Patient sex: M
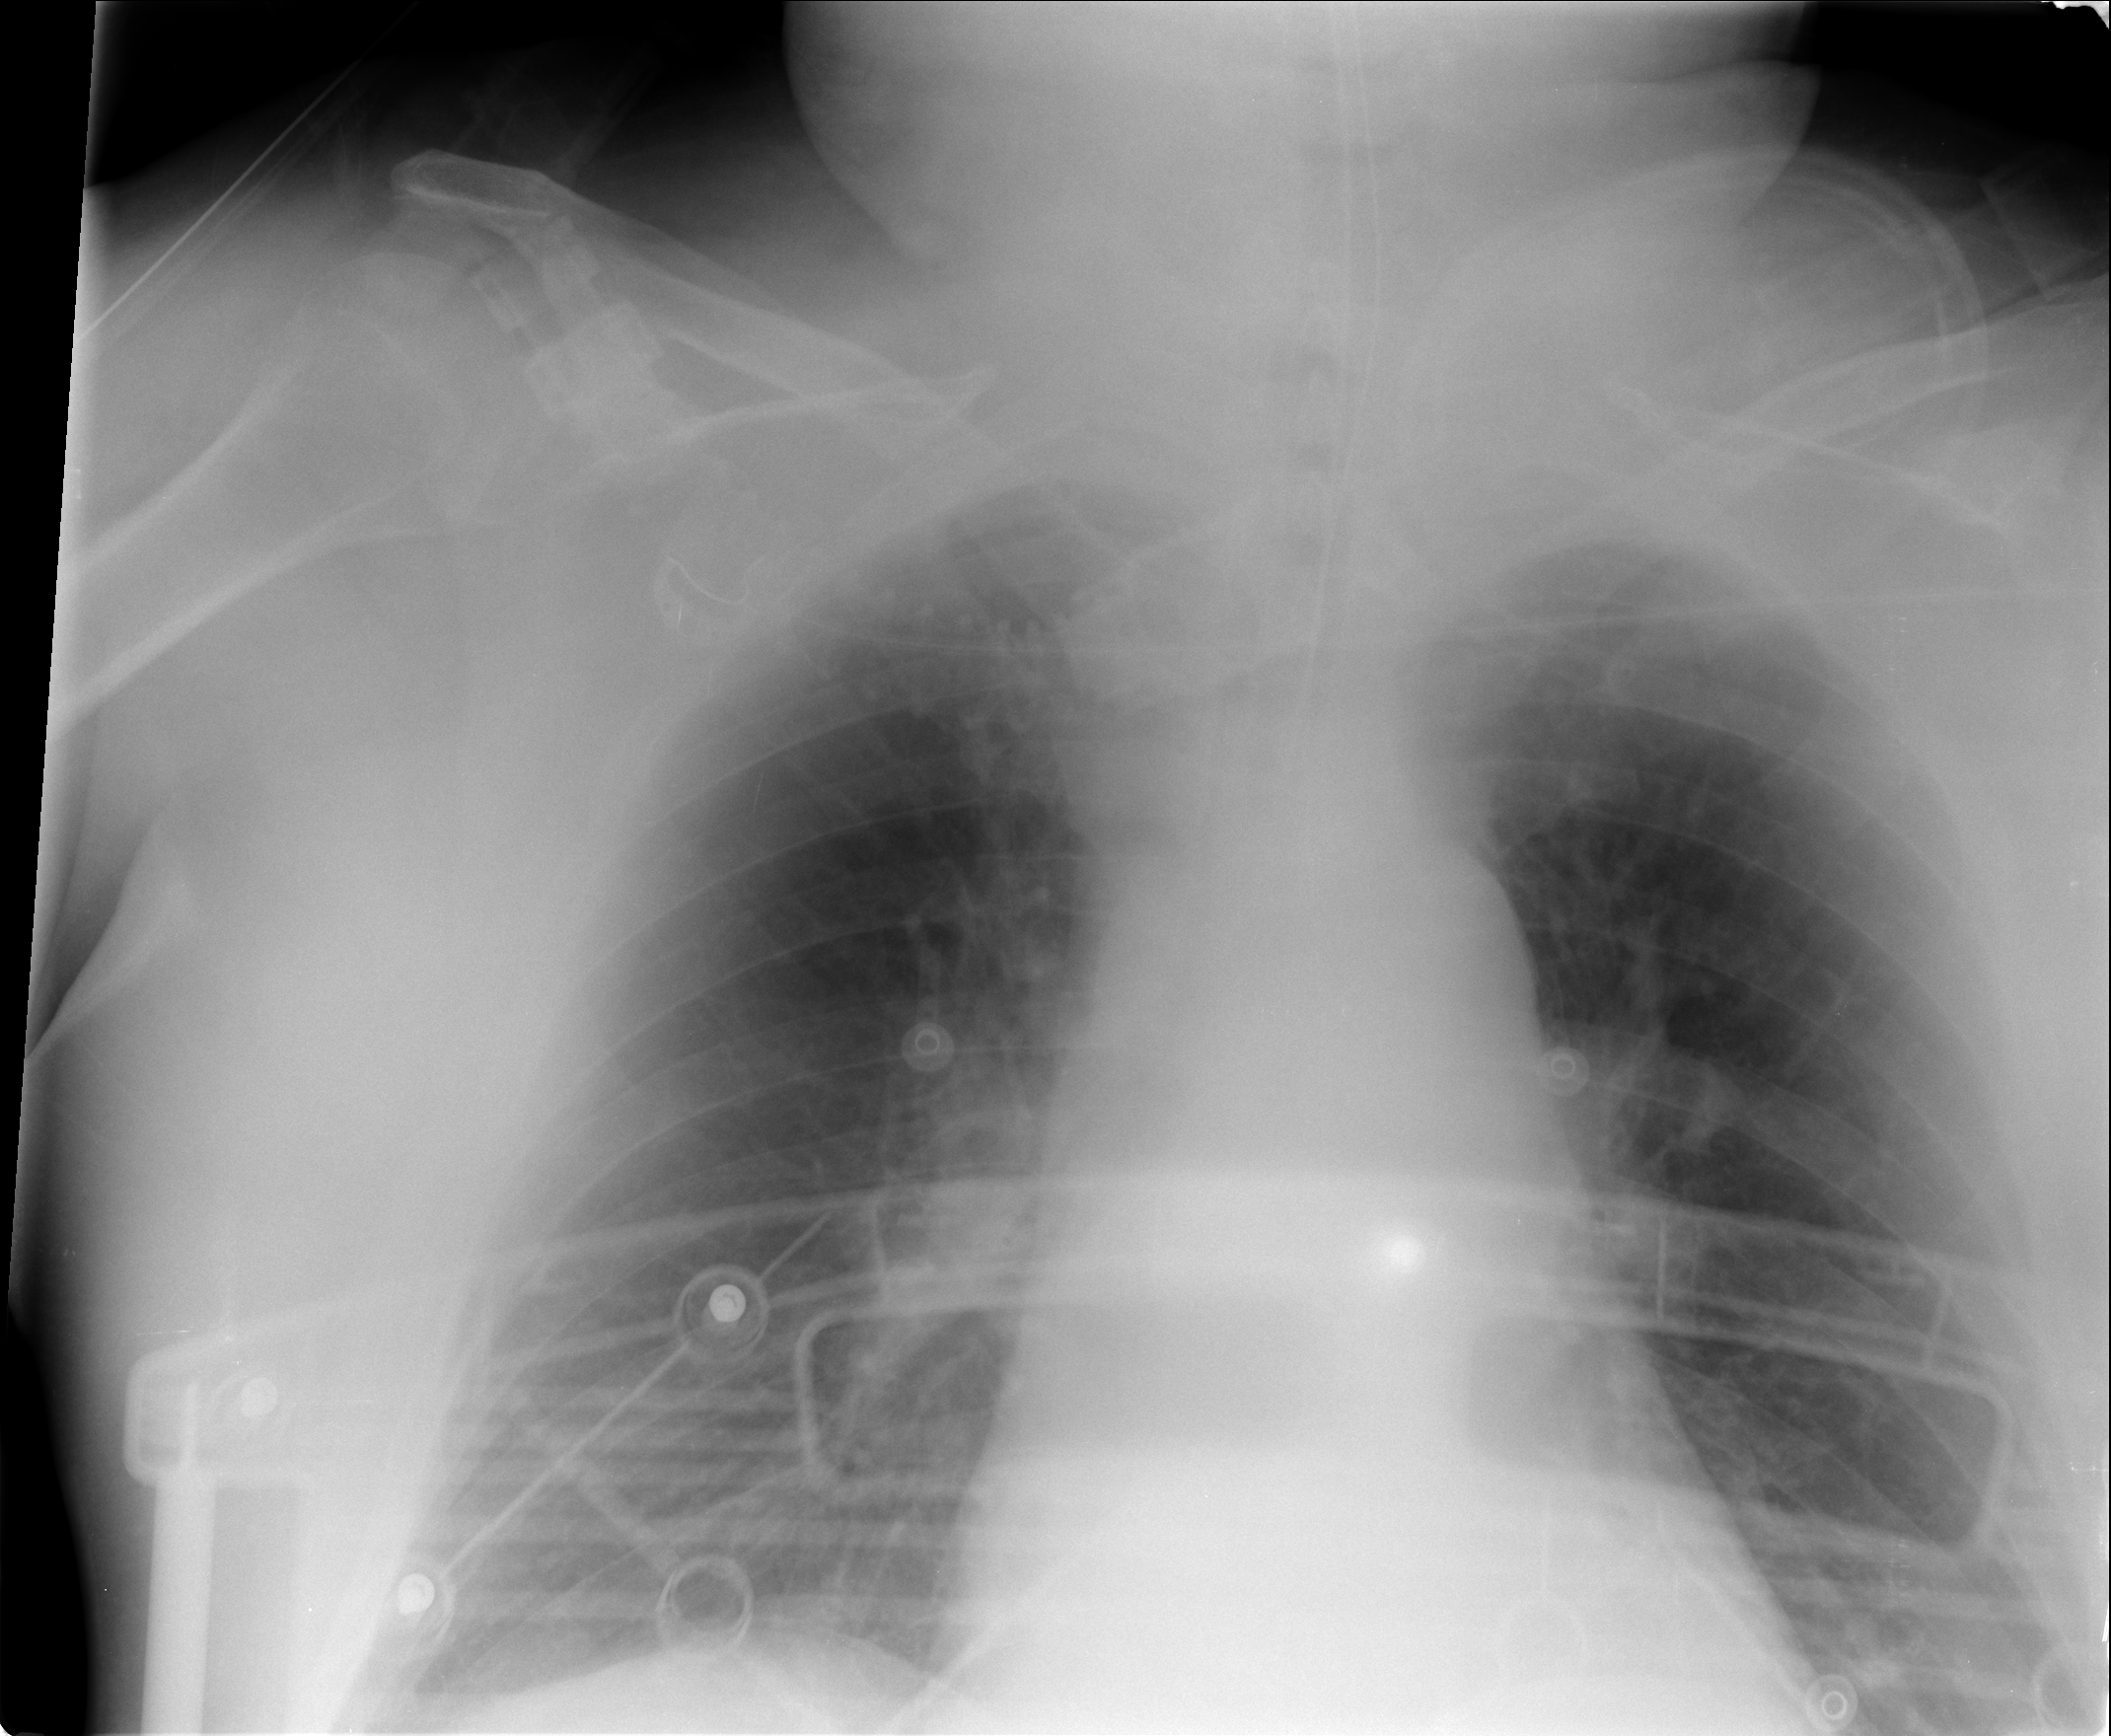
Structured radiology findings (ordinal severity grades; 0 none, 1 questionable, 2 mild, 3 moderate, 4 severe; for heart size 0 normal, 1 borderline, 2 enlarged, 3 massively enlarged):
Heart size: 2
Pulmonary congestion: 0
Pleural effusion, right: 0
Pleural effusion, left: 0
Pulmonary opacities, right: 0
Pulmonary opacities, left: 0
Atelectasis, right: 2
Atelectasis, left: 2